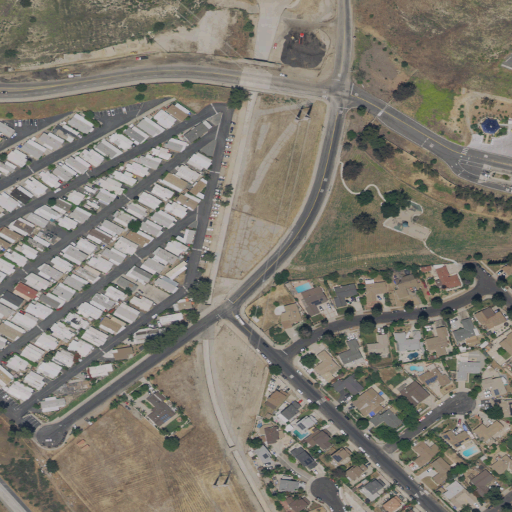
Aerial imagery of valley in California named Lopez Canyon containing medium intensity development, low intensity development, open development, high intensity development, and grassland